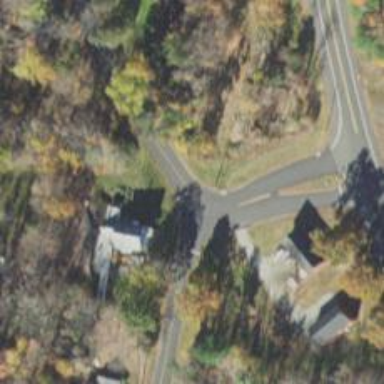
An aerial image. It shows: Stop road.